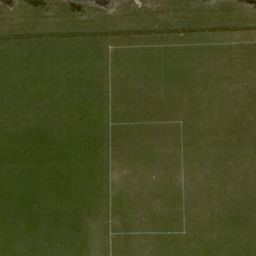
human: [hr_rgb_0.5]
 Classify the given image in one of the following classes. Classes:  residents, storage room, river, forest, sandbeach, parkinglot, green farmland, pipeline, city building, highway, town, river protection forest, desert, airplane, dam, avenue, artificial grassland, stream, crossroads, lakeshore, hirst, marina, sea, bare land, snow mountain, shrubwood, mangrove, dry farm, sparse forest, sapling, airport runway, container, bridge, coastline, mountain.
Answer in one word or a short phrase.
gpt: artificial grassland